Question: I'm trying to set up an 'NSTextView' in an 'NSScrollView' programmatically and am having trouble.
Specifically, I can't scroll the text view; the scroll view seems to think "this is all there is". When you try to scroll down to see the rest of the content (without releasing), this is the result:

As soon as you release, the scroll view bounces back, so it's not a graphical glitch; it simply clips the text view at the frame height.
I've tried experimenting with <URL> and I've experimented with 'setVerticallyResizable:' etc.
The code:
'''
- (void)configureValueTextView
{
NSScrollView *vfContainer = [[NSScrollView alloc] initWithFrame:(NSRect){0,0,50,50}];
vfContainer.hasVerticalScroller = YES;
vfContainer.hasHorizontalScroller = NO;
vfContainer.translatesAutoresizingMaskIntoConstraints = NO;
_valueFieldContainer = vfContainer;
vfContainer.borderType = NSLineBorder;
NSTextView *valueField = _valueField = [[NSTextView alloc] initWithFrame:(NSRect){0,0,vfContainer.contentSize}];
valueField.delegate = self;
valueField.minSize = (NSSize){0,0};
valueField.maxSize = (NSSize){FLT_MAX, FLT_MAX};
[valueField setVerticallyResizable:YES];
[valueField setHorizontallyResizable:YES];
valueField.translatesAutoresizingMaskIntoConstraints = NO;
valueField.string = _value ? _value : @"";
valueField.editable = YES;
valueField.textContainer.containerSize = (NSSize) { vfContainer.contentSize.width, FLT_MAX };
valueField.textContainer.heightTracksTextView = NO;
vfContainer.documentView = valueField;
[vfContainer addConstraints:[NSLayoutConstraint constraintsWithVisualFormat:@"V:|-(0)-[_valueField]-(0)-|" options:0 metrics:nil views:NSDictionaryOfVariableBindings(_valueField)]];
[vfContainer addConstraints:[NSLayoutConstraint constraintsWithVisualFormat:@"H:|-(0)-[_valueField]-(0)-|" options:0 metrics:nil views:NSDictionaryOfVariableBindings(_valueField)]];
}
'''
The frames are later adjusted to their right values,
'''
[_valueFieldContainer setFrame:(NSRect){kKEFormFieldViewKeyWidth + 10, 0, valueFieldWidth, h}];
[_valueField setFrame:(NSRect){0, 0, valueFieldWidth, h}];
[self addConstraints:[NSLayoutConstraint constraintsWithVisualFormat:@"V:|-(0)-[_valueFieldContainer]-(5)-|" options:0 metrics:nil views:NSDictionaryOfVariableBindings(_valueFieldContainer)]];
[self addConstraints:[NSLayoutConstraint constraintsWithVisualFormat:@"H:|-(0)-[_keyField]-(10)-[_valueFieldContainer]-(0)-|" options:0 metrics:nil views:@{@"_keyField": _keyField, @"_valueFieldContainer": _valueFieldContainer}]];
'''
And that's it. Hints welcome!
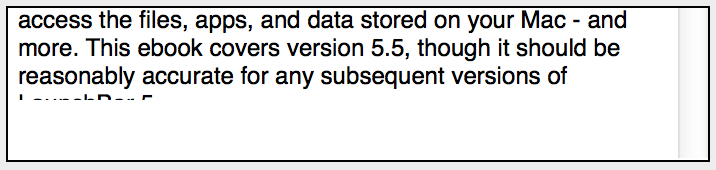
Answer: You've set a vertical constraint making the text view match the height of its superview (the clip view of the scroll view). I think that's what going wrong. If you just totally remove that, you've got complete ambiguity in the vertical direction and the text view can end up anywhere. I think you can get away with just pinning its top edge to the superview's top - i.e. '@"V:|[_valueField]"'. That will work if the text view provides an intrinsic height, but I'm not sure it does. Setting up a constraint for the text view's height such that it matches what the text layout manager will produce is non-trivial.
Given that you don't really need anything special from the layout, you can just use the old-style autoresizing mask instead of auto layout.